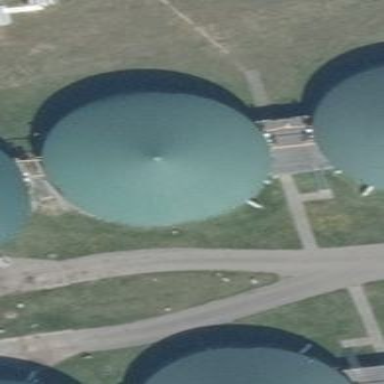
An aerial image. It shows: Digester building.